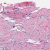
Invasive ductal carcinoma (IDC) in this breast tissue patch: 0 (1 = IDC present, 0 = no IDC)